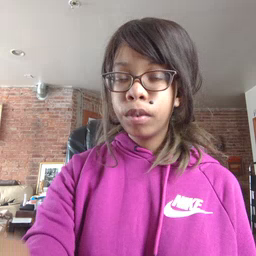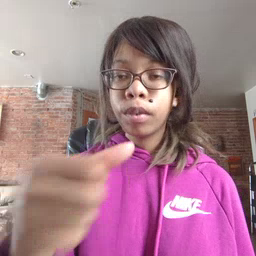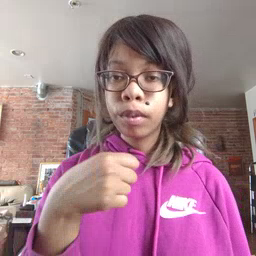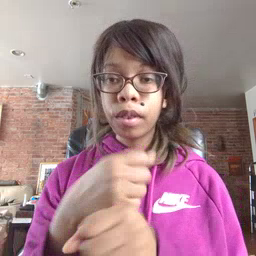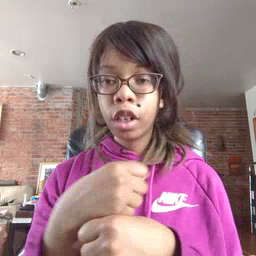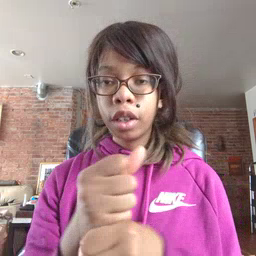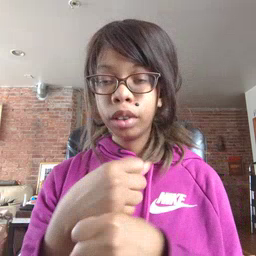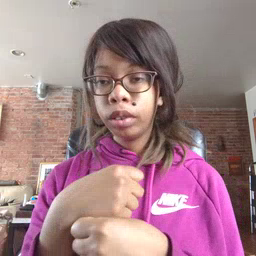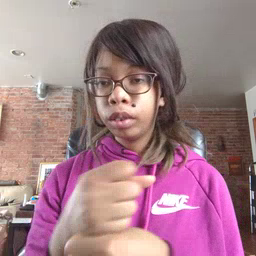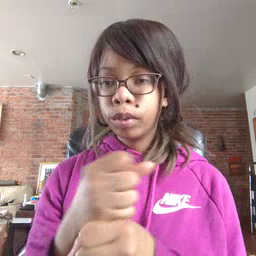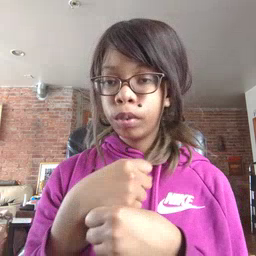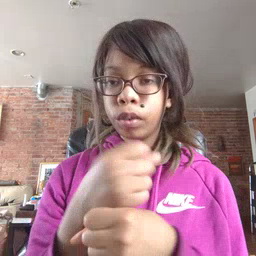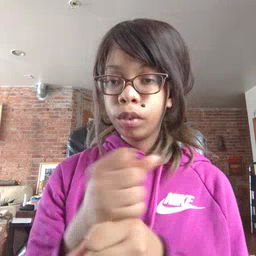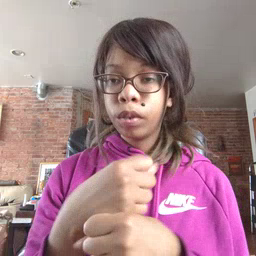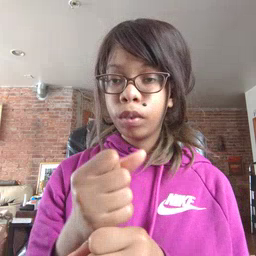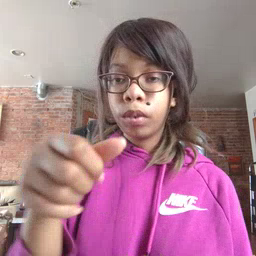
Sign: make